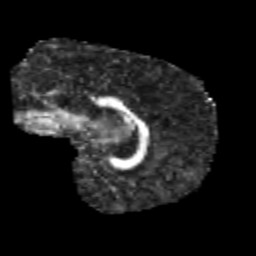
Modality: FA
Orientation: sagittal
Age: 13
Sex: male
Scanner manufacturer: siemens
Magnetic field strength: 3 T
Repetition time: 3.8 s
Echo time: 0.07 s